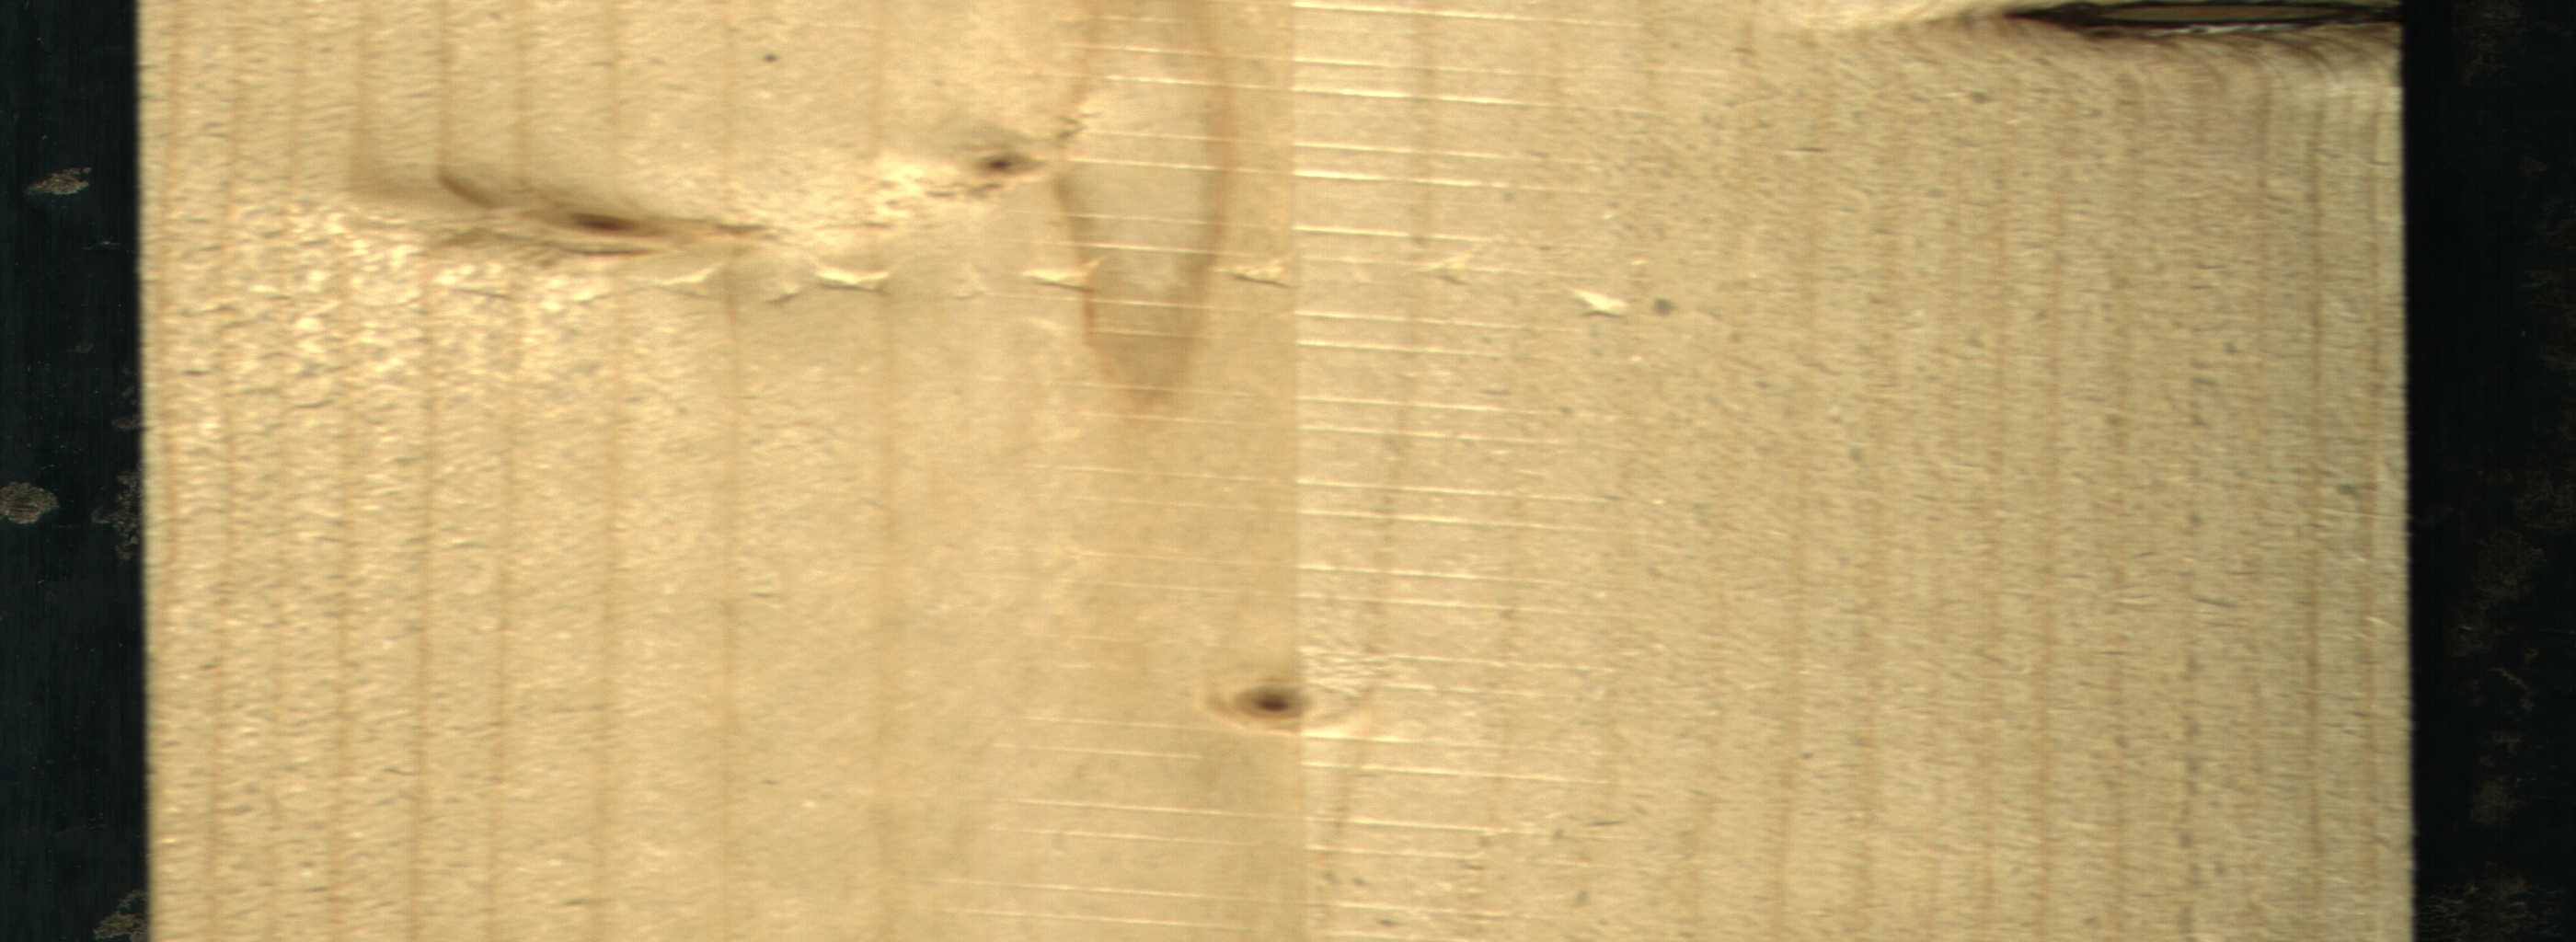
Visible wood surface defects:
Dead_Knot
Live_Knot
Live_Knot
Live_Knot